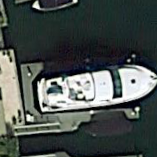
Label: Civil_yacht